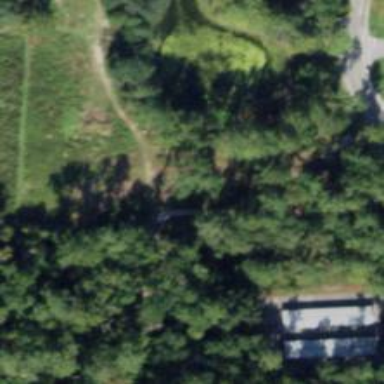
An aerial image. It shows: Path.